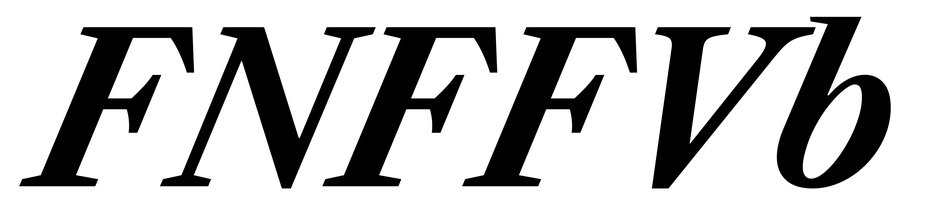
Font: LibreCaslonText-Italic_Bold_Italic